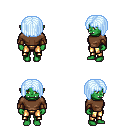
a pixel art fantasy rpg character, female body template, orc, green skin, brown long-sleeve shirt, gold greaves, white cyan pageboy hairstyle, leather bracers, four views (front, back, left, right), 2x2 character sprite sheet, small pixel art, hard edges, no anti-aliasing